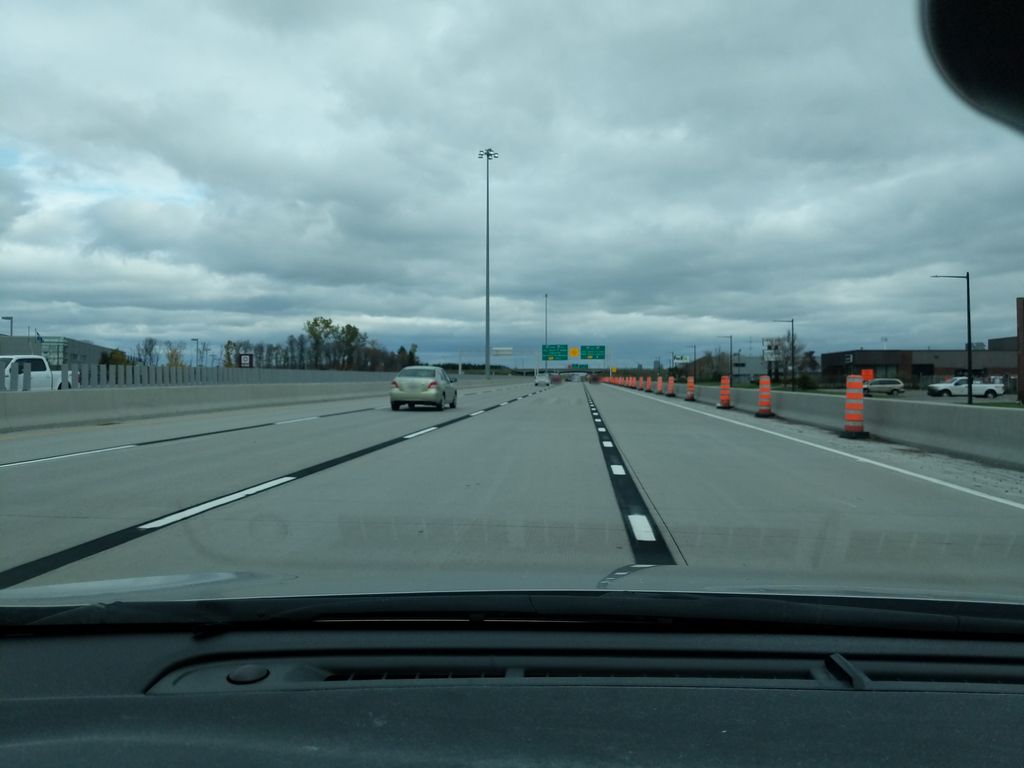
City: quebec_city